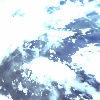
Label: sunburn